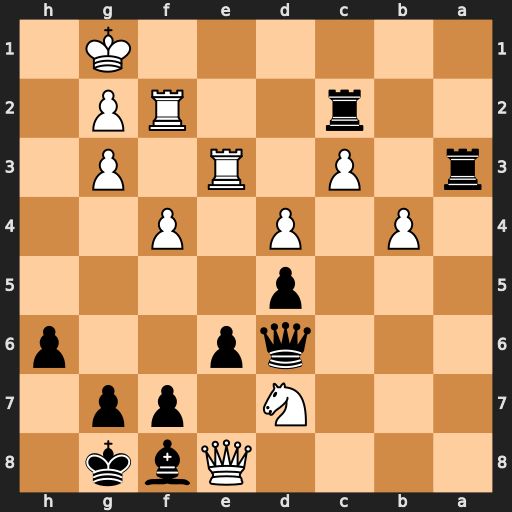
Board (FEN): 4Qbk1/3N1pp1/3qp2p/3p4/1P1P1P2/r1P1R1P1/2r2RP1/6K1
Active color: b
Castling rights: -
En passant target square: -
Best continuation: Ra1+ Kh2 Rxf2